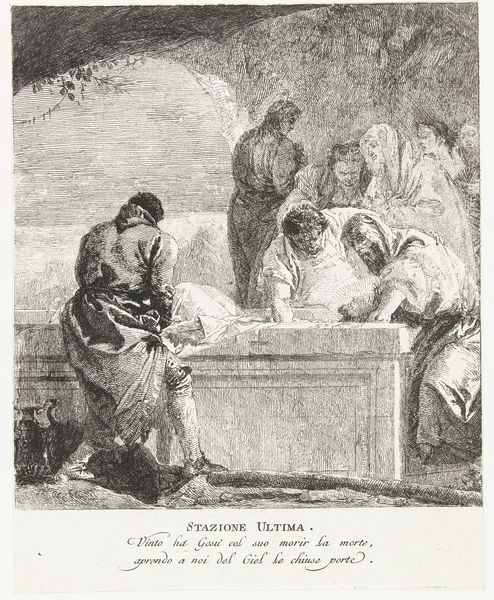
Titel: Graflegging van Christus
Künstler: Giovanni Domenico Tiepolo
Standort: Amsterdam
Institution: Rijksmuseum
Schlagwörter: femmes, gathering, men, people, robes, white, black, funeral, gray, grey, group, table, woman, homme, print, vase, wood, sad, man, stone, tree, death, drawing, femme, black and white, christ, gravure, mort, shadow, scarf, etching, sketch, beard, bain, writing, dead, drape, happy, marble, ancient, leaves, marie, vierge, ink, rectangle, jesus, italian, box, cloth, headscarf, mourning, linge, cave, groupe, genoux, noir et blanc, draps, branch, livre, muscle, latin, goya, crypt, grave, enterrement, vine, tombeau, leg, deuil, halo, aide, lonely, christus, tomb, mourn, hood, burial, coffin, mourners, caption, last, ar, sarcophagus, intense, cowl, lavoir, cerceuil, prosterner, nettoyage, laverie, final, focused, stazione, ultima, relious, liturgie, lavement, station, dernière, stazione ultima, stancing, scarv, men over a grave, bwnch